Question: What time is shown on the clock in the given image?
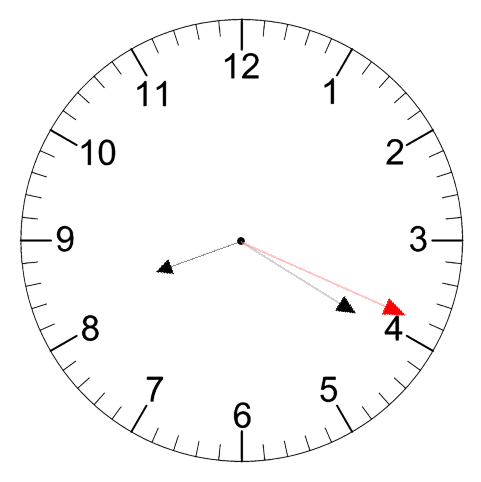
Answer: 08:20:19